Field crop: tomato
Growth stage: 2
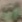
Species: solanum